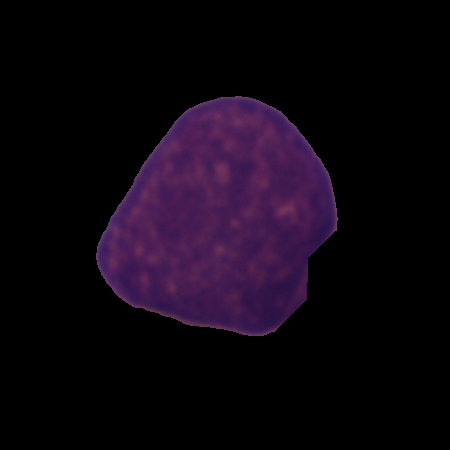
Label: cancer